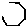
Label: hexagon